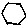
Label: hexagon